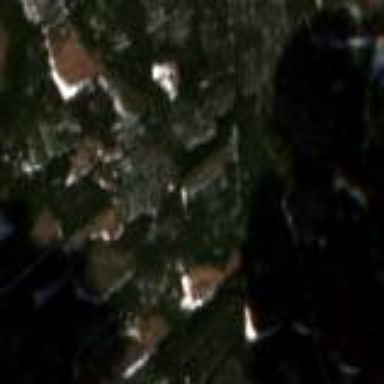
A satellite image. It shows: Mixed leaf woodland.